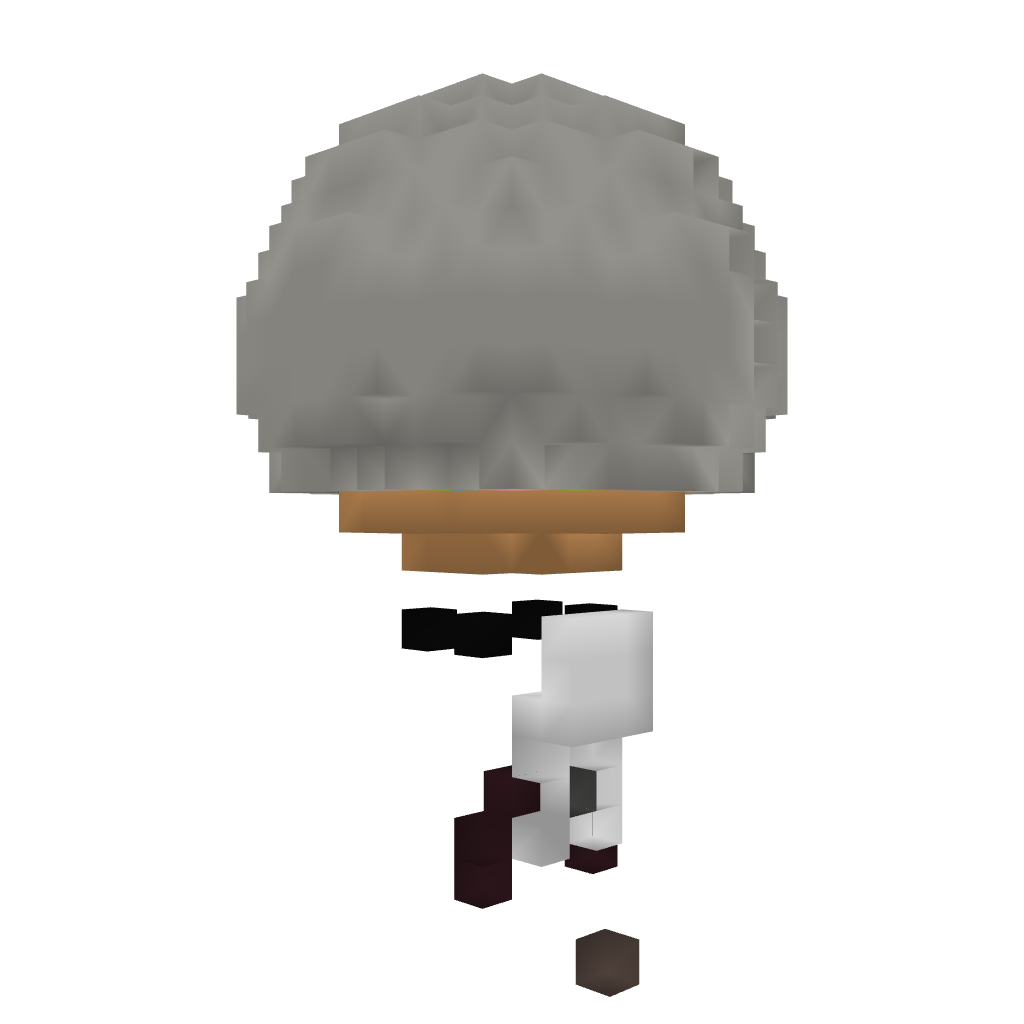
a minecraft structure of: Gumball Machine